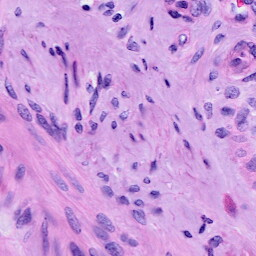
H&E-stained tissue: Cervix